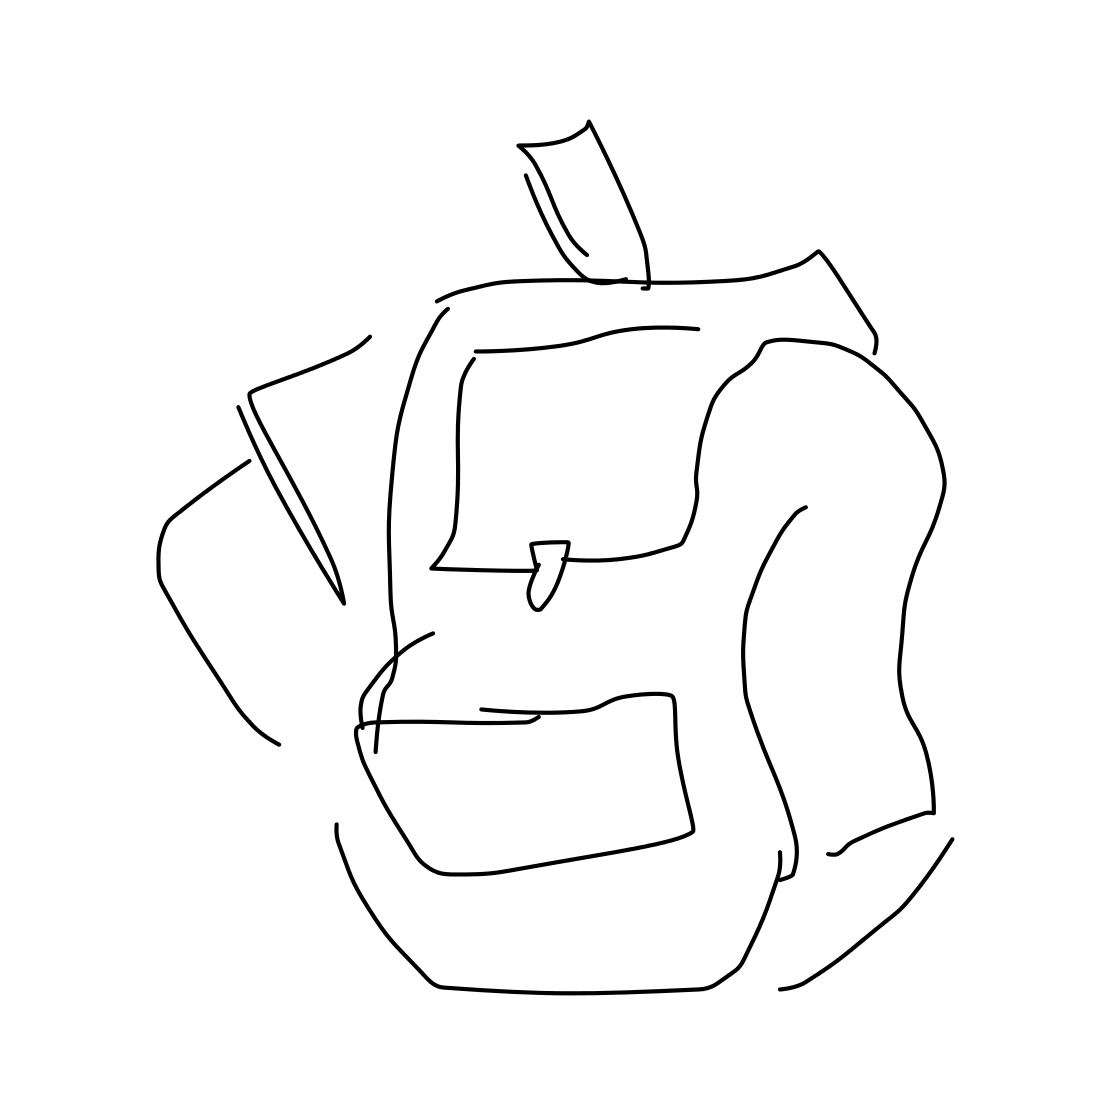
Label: backpack